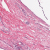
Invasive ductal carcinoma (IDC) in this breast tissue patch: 0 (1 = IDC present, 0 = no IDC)